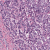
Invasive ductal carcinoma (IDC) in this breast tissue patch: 1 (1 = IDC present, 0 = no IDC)